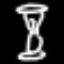
Label: hourglass